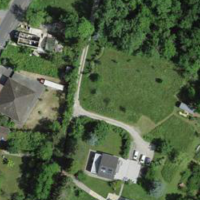
EUNIS habitat code: 55
Species observed at this site:
Primula veris